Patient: sex M, age 42
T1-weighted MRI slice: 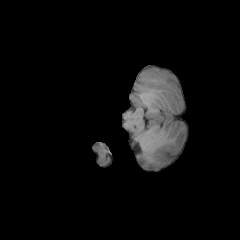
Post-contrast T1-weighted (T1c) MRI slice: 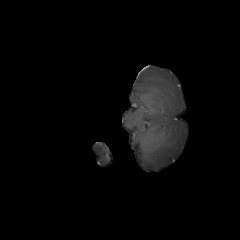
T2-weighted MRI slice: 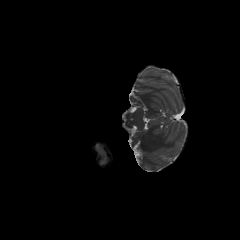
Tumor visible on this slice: no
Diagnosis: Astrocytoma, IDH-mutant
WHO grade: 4